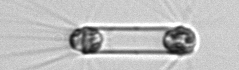
Label: Corethron_hystrix